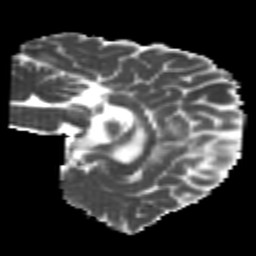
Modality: MD
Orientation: sagittal
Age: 20
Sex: male
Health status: healthy
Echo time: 0.074 s